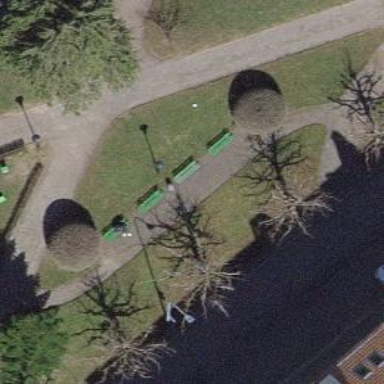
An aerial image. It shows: Bench for seating.